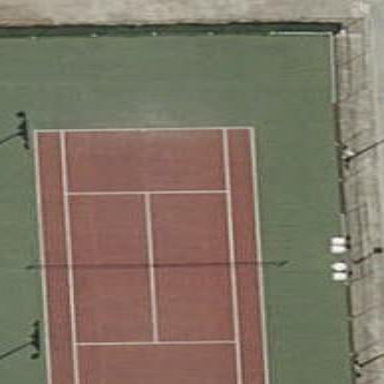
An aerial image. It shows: Tennis court on the leisure land pitch.